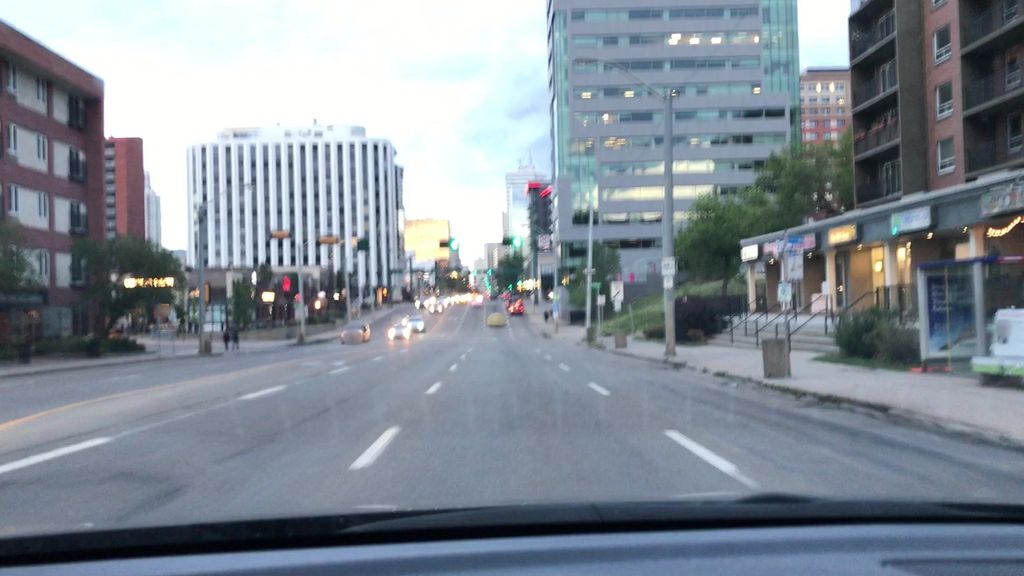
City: edmonton